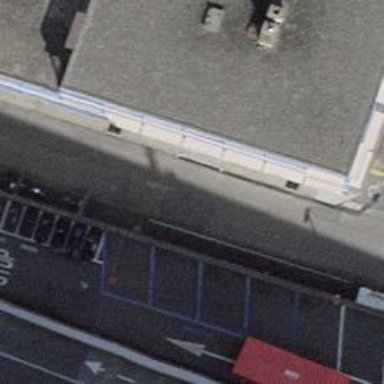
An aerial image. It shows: Bicycle parking area with wall loops.